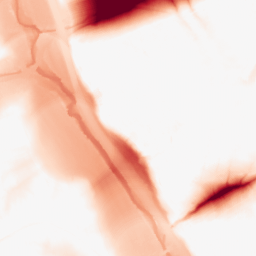
Category: morphological
Decomposition family: tophat
Decomposition parameters: size: 50
mode: black
Upsampling method: fft_zeropad
Upsampling parameters: scale: 2
Upsampling scale: 2